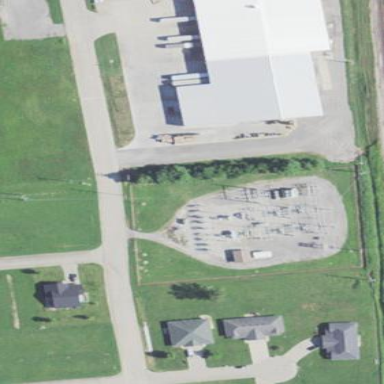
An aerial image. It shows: Power substation.